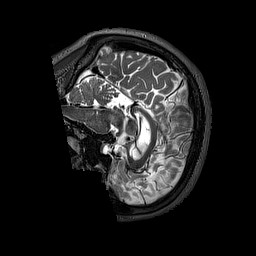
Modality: T2w
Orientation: sagittal
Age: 58
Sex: female
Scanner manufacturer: siemens
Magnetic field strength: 3 T
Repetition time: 3.2 s
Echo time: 0.567 s